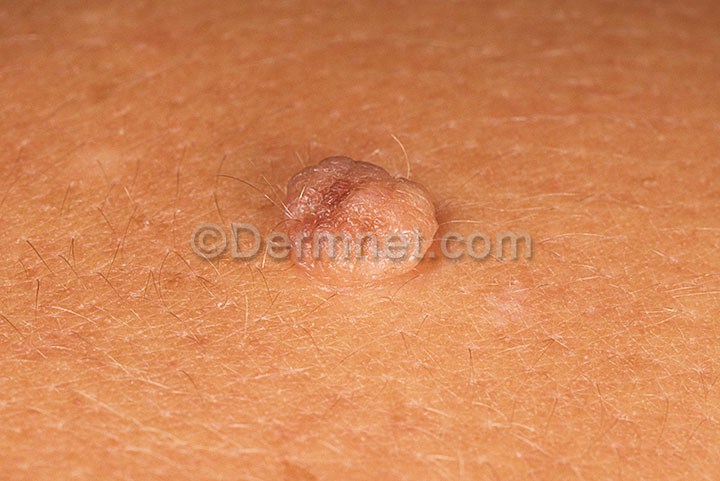
Disease: Seborrheic Keratoses and other Benign Tumors